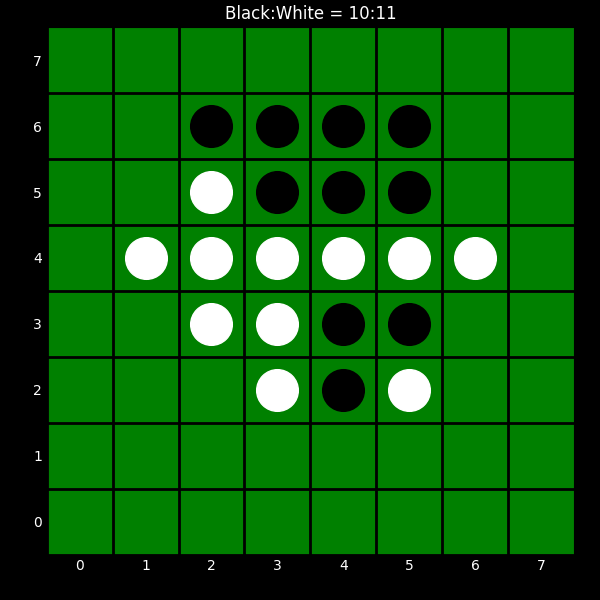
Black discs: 10
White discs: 11